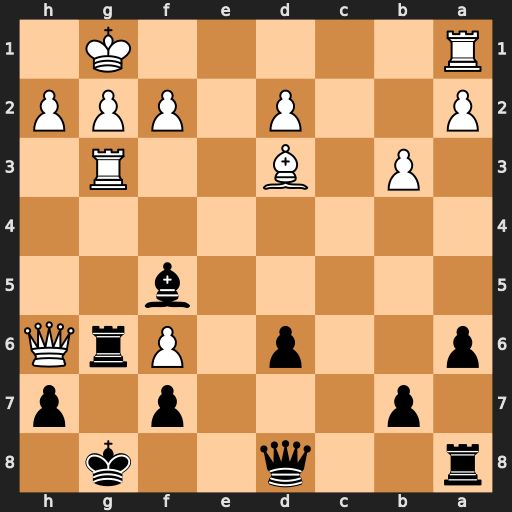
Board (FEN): r2q2k1/1p3p1p/p2p1PrQ/5b2/8/1P1B2R1/P2P1PPP/R5K1
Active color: b
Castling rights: -
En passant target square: -
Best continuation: Qxf6 Rc1 Bxd3